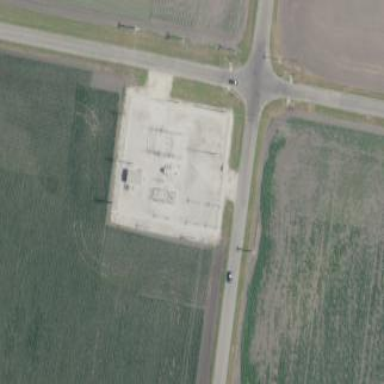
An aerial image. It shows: Distribution substation surrounded by fence.